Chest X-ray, PA view. Patient: 56 years old, sex F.
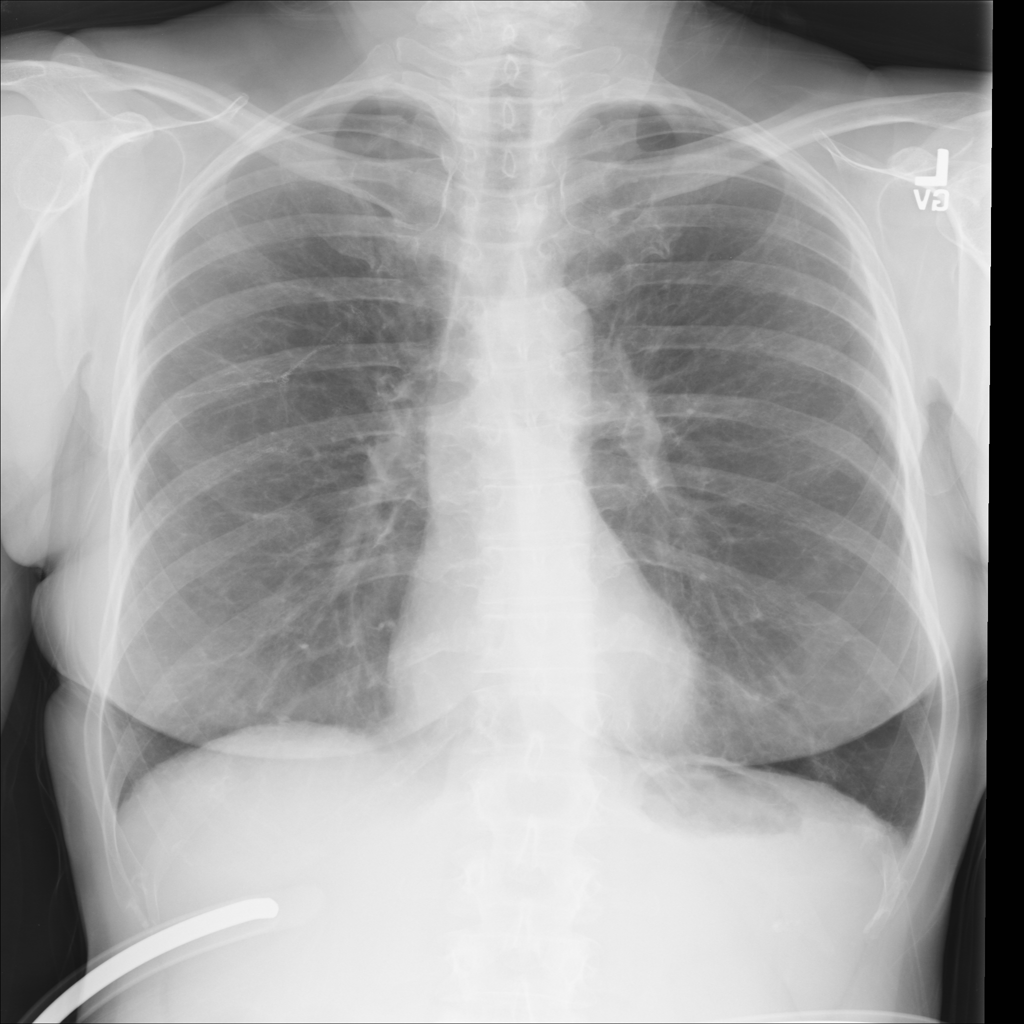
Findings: No Finding